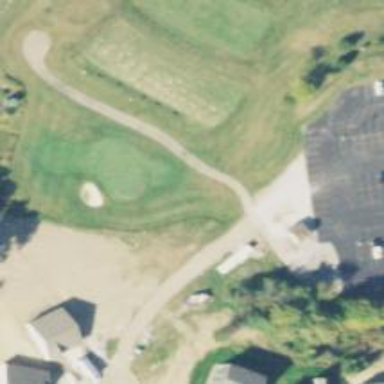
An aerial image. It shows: Footway that resembles golf path.